Question: I'm creating a Visual Basic program in VS2010. I'm using a DataGridView to display a .csv, but I don't want to show the left column, it's ugly.
Is there any form to hide it?

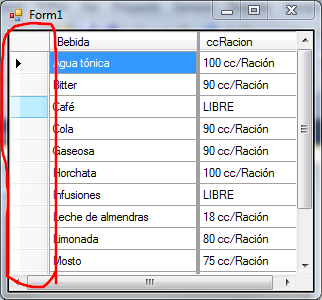
Answer: Try setting the 'RowHeadersVisible' property of your DataGridView to False.